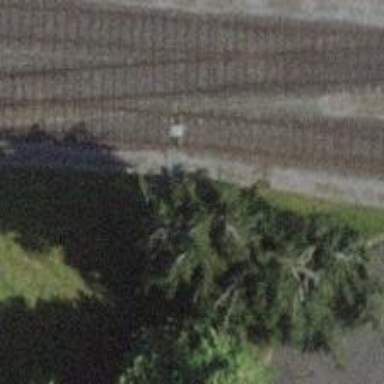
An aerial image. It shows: Railway switch.